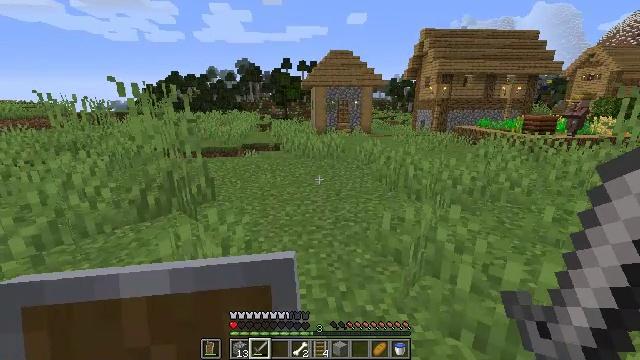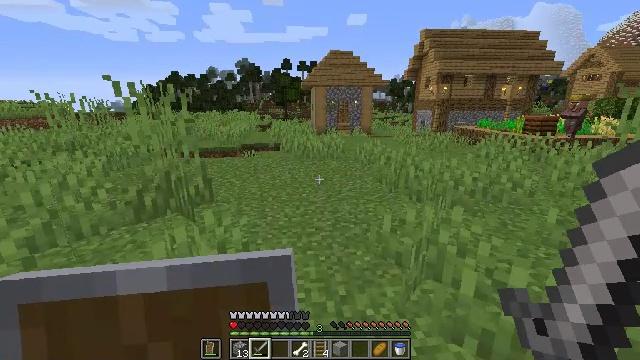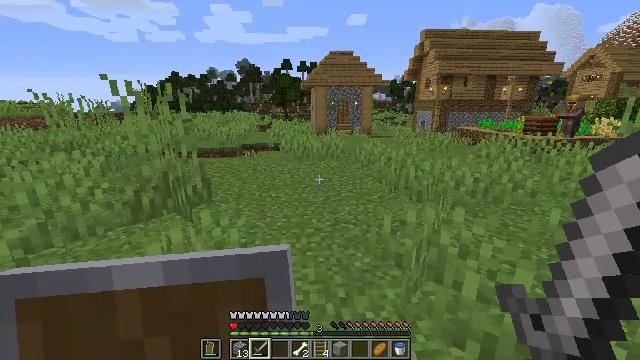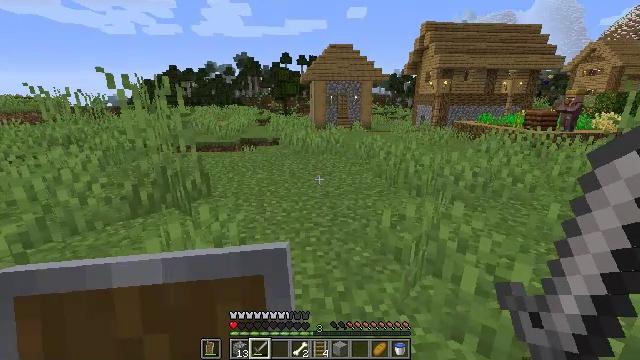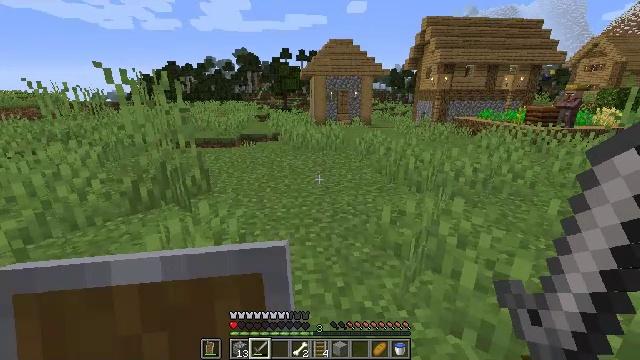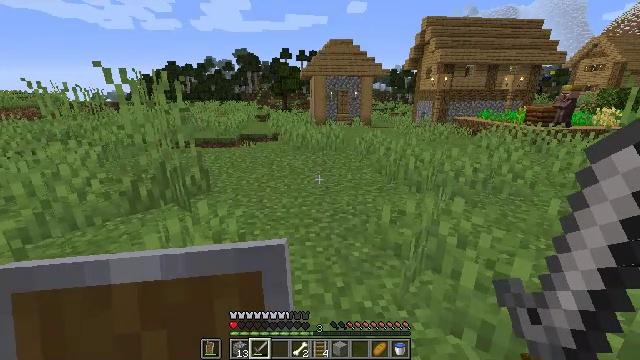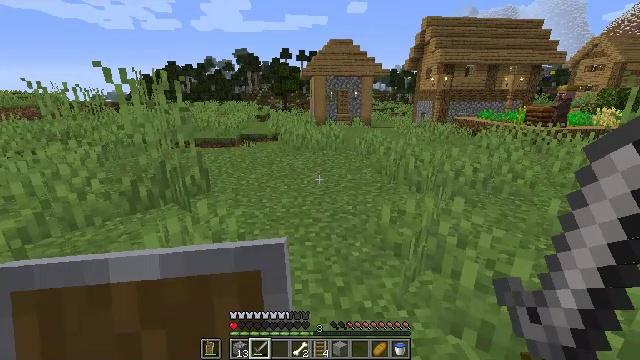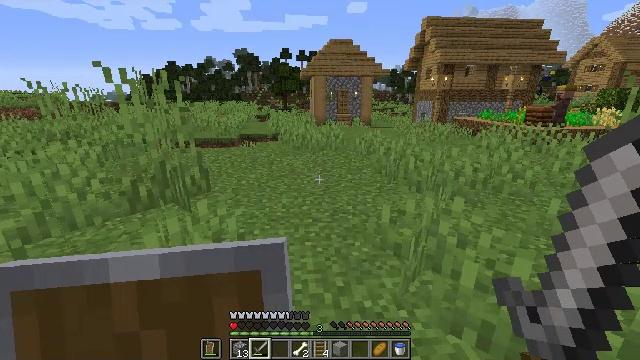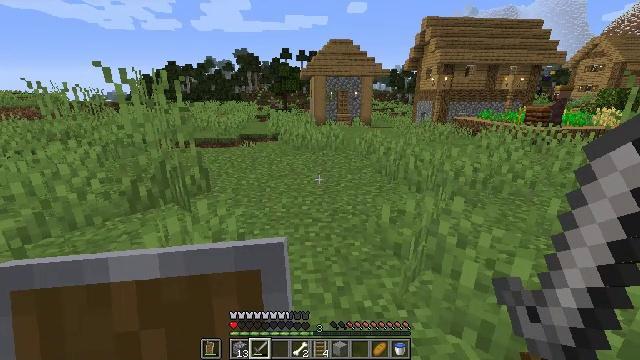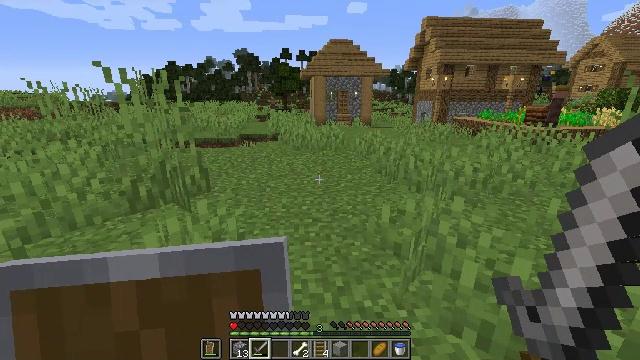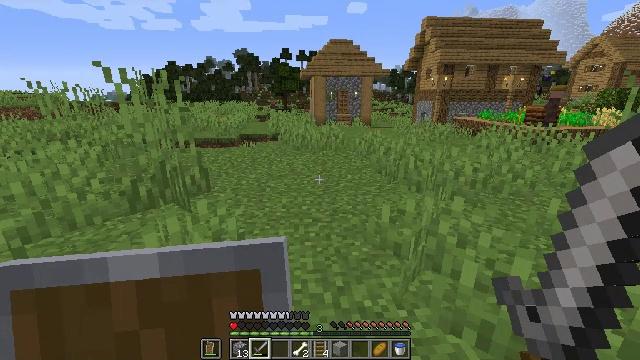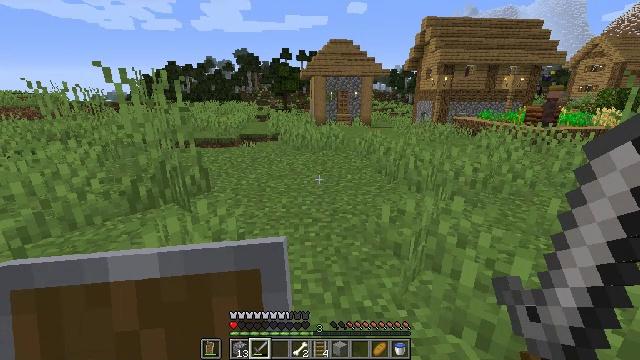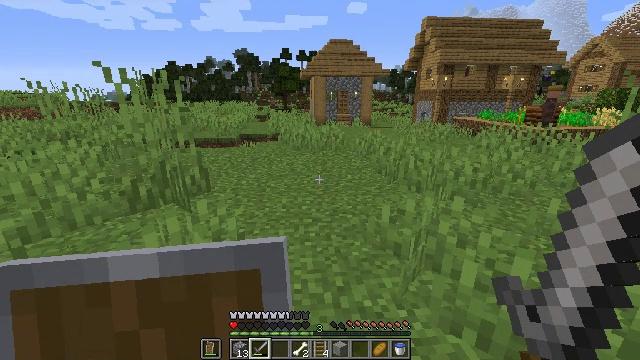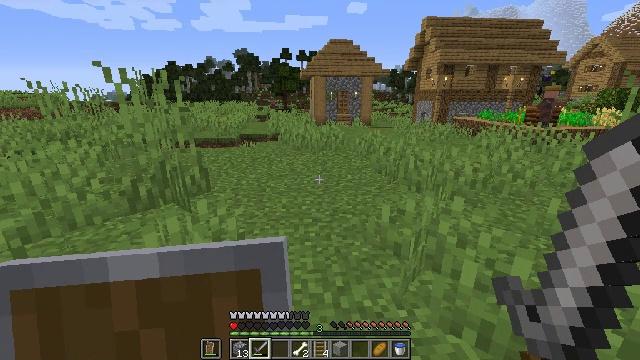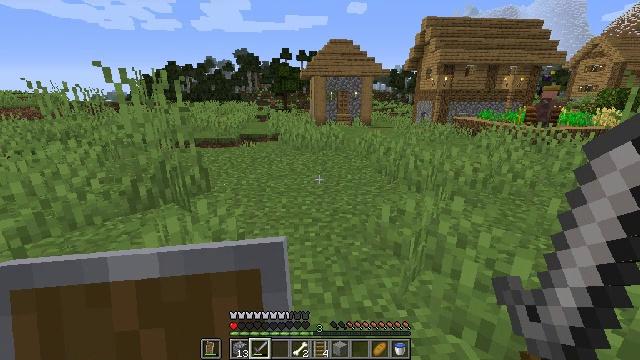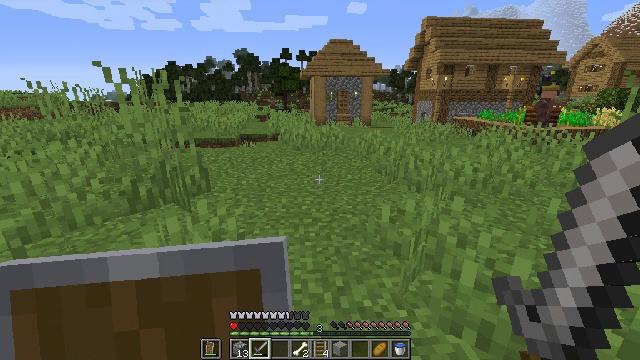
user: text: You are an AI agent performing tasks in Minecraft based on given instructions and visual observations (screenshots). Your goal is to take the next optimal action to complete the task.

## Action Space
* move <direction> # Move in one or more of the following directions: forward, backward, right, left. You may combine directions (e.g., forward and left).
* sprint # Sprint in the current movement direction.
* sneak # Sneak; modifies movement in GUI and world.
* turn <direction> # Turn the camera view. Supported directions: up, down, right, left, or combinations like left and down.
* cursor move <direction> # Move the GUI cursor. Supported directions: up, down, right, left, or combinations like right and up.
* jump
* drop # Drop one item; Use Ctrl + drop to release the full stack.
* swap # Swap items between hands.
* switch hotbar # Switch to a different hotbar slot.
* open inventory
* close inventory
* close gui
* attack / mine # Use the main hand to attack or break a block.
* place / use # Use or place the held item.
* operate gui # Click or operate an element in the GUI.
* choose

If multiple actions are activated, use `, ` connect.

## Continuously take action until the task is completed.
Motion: motion action
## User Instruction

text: Harvest carrots from the farmland.
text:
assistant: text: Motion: no_op
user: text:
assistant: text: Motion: no_op
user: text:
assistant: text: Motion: turn down
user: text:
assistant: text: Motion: no_op
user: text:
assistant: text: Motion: no_op
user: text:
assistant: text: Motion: no_op
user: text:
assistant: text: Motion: no_op
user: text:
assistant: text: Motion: no_op
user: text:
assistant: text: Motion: no_op
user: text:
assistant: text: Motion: no_op
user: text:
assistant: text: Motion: no_op
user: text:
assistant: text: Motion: no_op
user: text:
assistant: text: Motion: no_op
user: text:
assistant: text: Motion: no_op
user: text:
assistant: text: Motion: no_op
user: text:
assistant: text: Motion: no_op
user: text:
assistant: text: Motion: no_op
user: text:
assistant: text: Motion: no_op
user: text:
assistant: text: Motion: no_op
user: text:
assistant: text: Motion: no_op
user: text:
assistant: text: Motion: no_op
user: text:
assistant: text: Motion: no_op
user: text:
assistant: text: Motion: no_op
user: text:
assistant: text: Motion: no_op
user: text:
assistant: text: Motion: turn down
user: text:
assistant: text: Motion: turn down
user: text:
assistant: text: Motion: turn down
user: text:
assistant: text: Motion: no_op
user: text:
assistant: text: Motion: no_op
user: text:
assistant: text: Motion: no_op